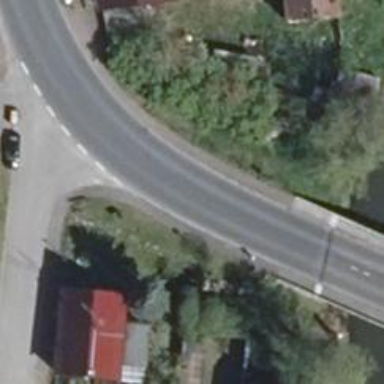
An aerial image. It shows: Primary road with asphalt surface.